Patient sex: M
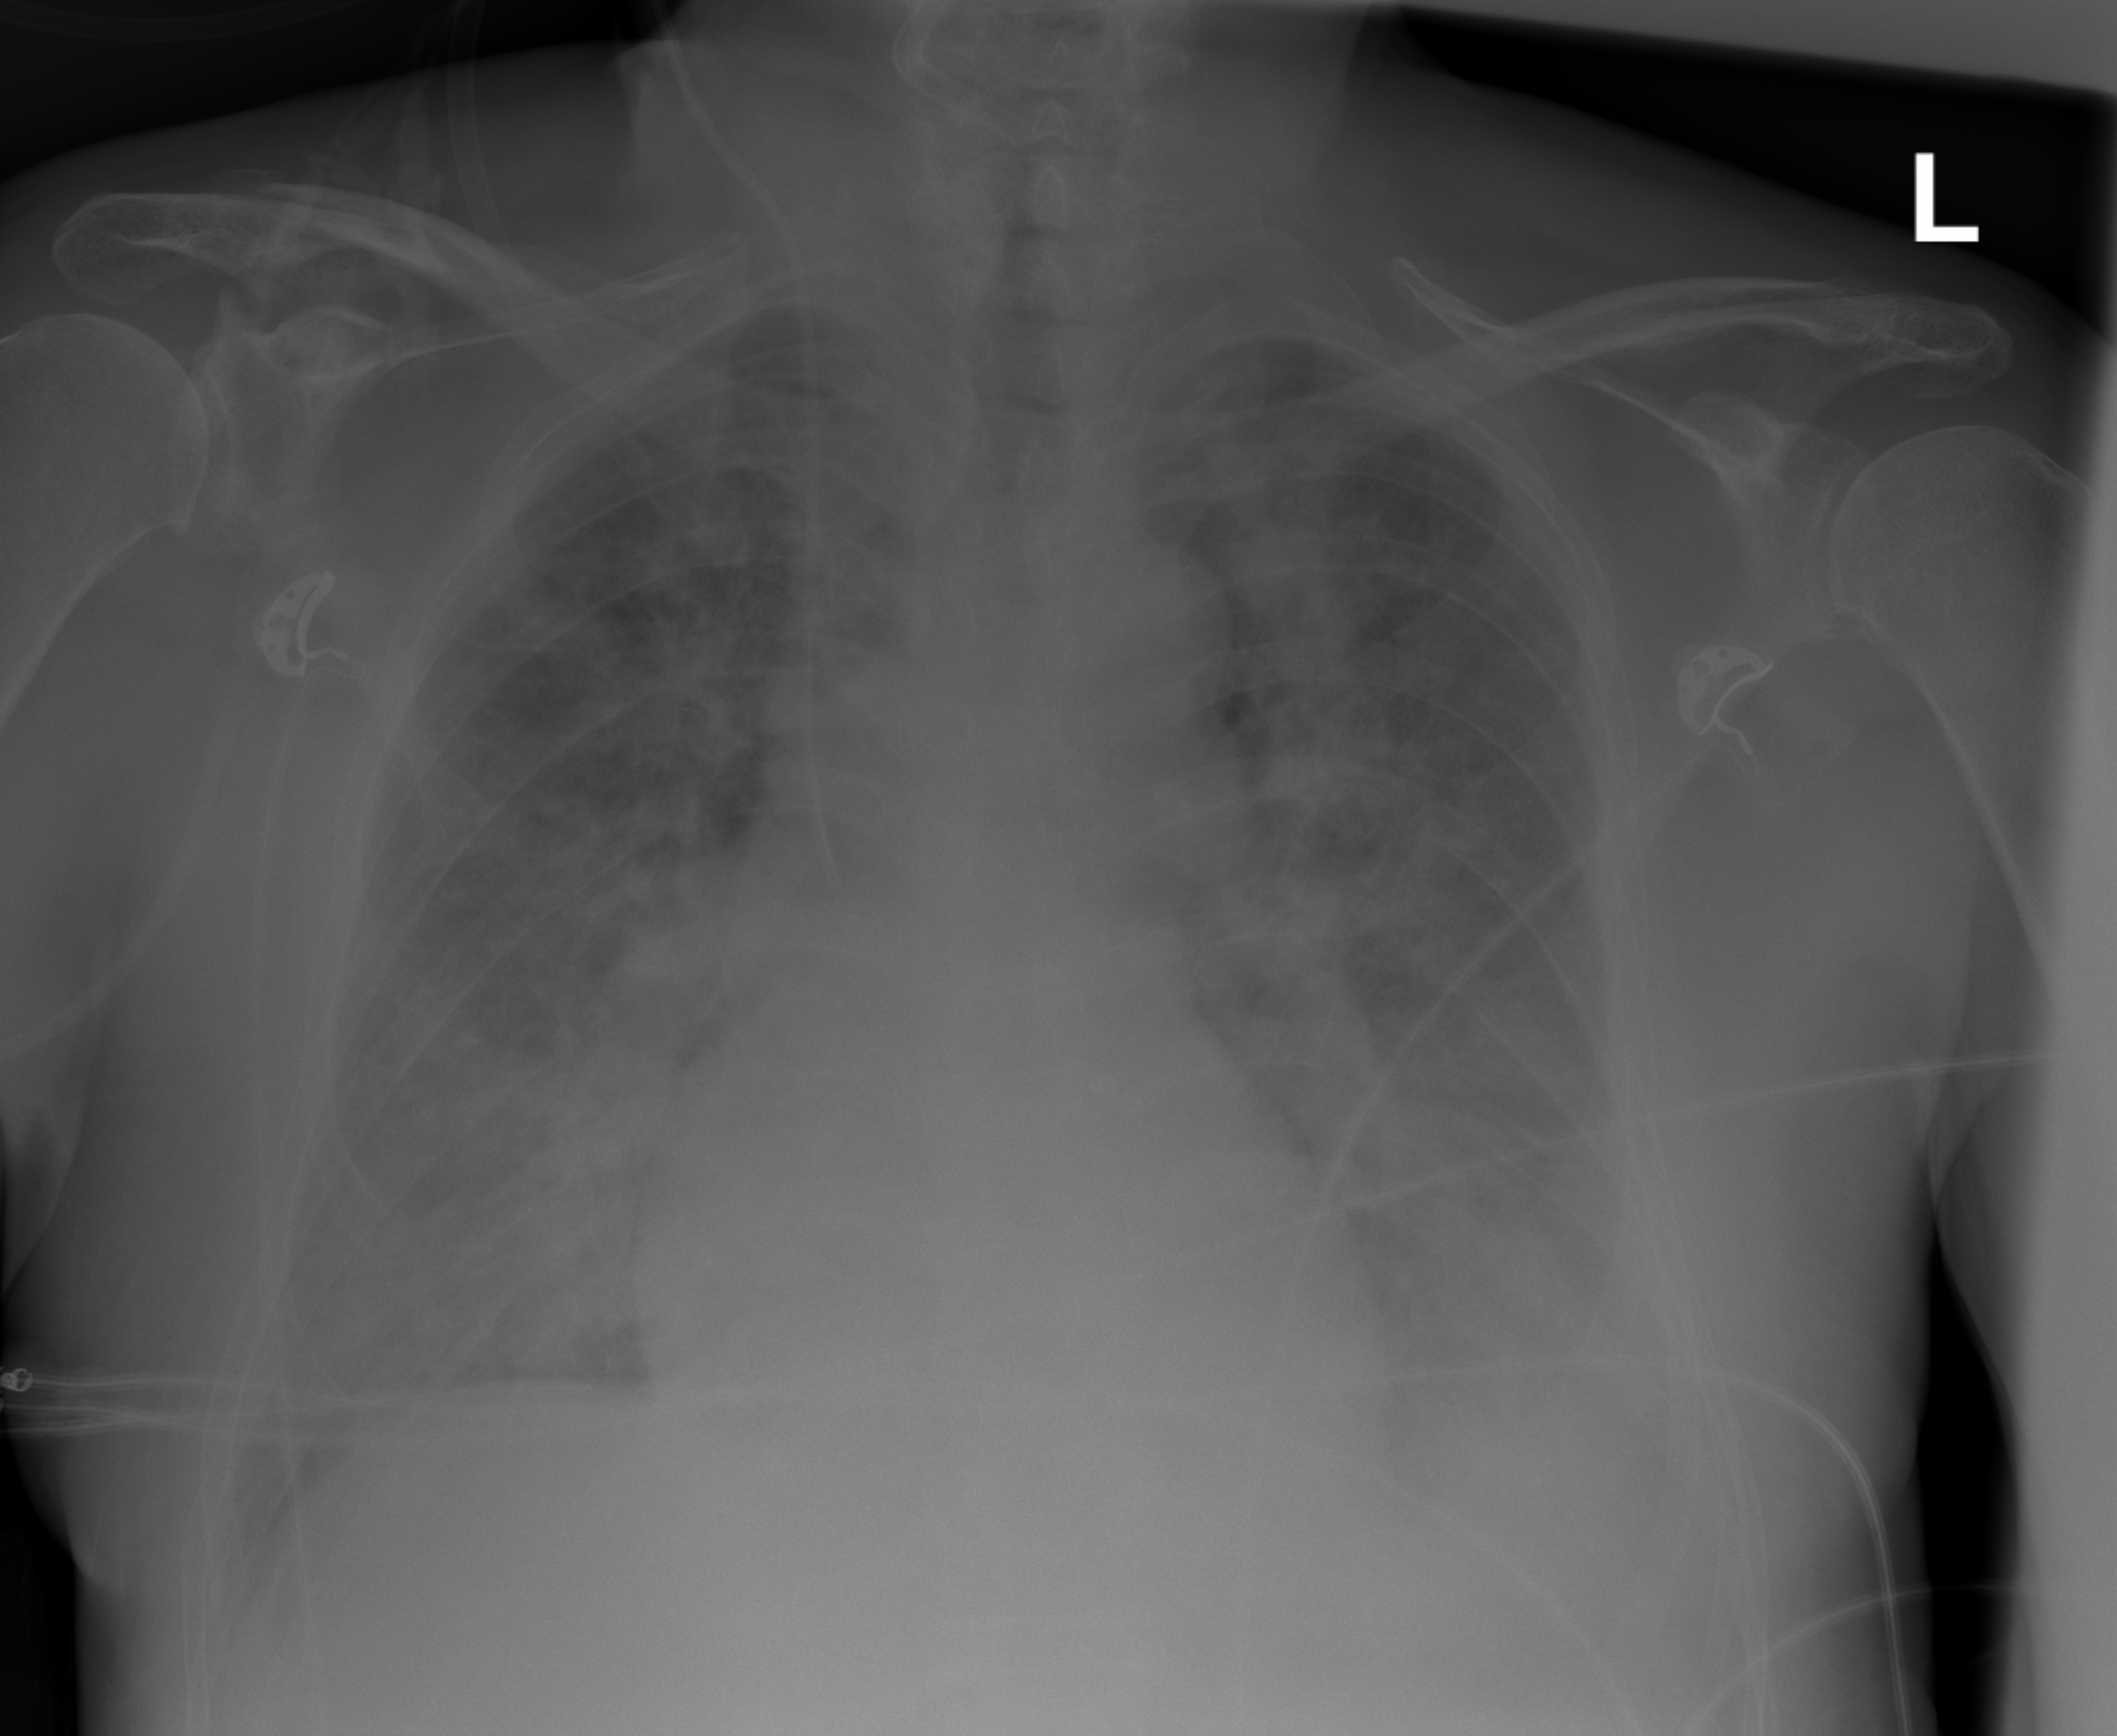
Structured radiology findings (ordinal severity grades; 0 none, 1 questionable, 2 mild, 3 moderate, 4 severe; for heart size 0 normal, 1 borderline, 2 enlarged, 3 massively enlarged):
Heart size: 0
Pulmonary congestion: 3
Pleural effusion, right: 2
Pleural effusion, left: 2
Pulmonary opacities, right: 3
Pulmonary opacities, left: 3
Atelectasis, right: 0
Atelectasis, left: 2